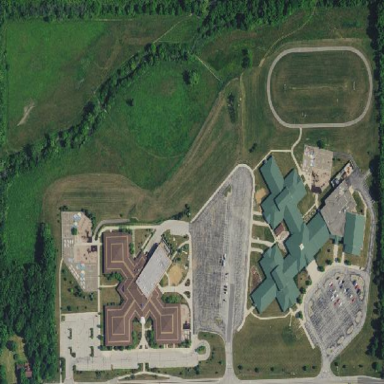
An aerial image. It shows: School.